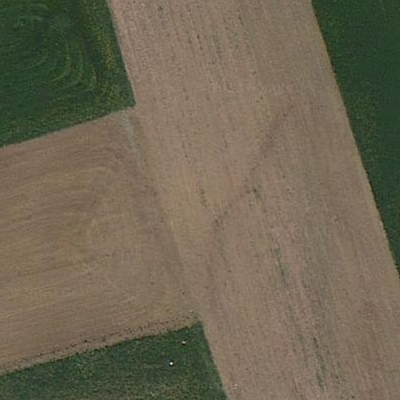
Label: bField